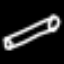
Label: hourglass